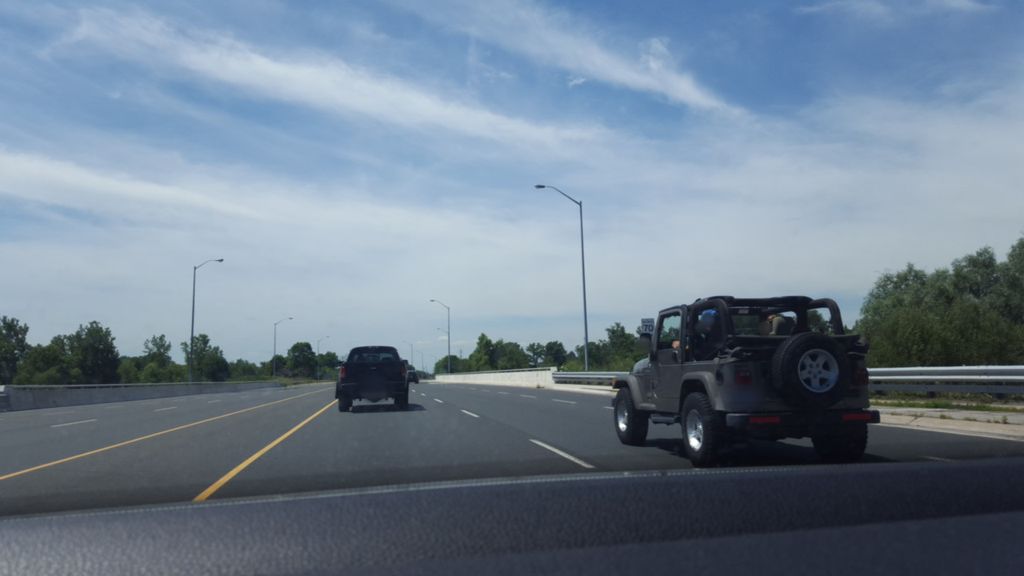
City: hamilton